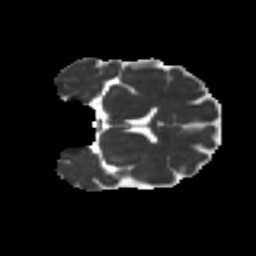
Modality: MD
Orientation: coronal
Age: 55
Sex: male
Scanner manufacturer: ge
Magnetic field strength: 3 T
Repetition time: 7.8 s
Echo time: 0.0611 s